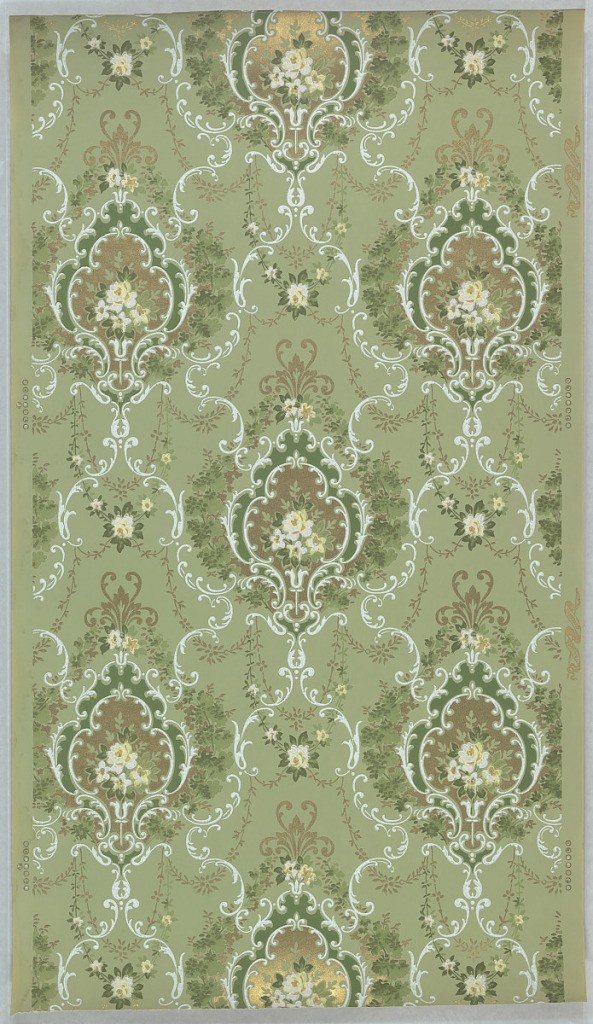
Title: Sidewall
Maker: Standard Wall-Paper Company, Standard Wall-Paper Company, Sandy Hill, New York
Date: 1905–1915
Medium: Machine-printed paper, liquid mica
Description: On green ground, white scroll treillage with anthemion motifs composed of green rinceaux, scrolled white frames green and gold, and bouquet of cream flowers at center.